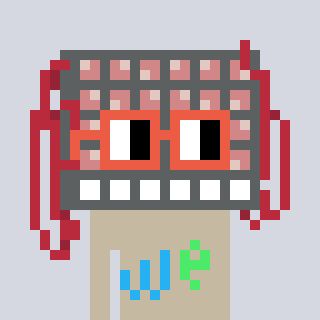
a pixel art character with square orange glasses, a turing-shaped head and a bege-colored body on a cool background